Field crop: tomato
Growth stage: 2
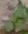
Species: solanum